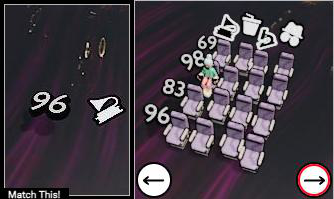
Task: seats
Answer: no